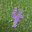
Label: 4